Question:
I for loop in my form and when I type it type in every input. (Look at the photo I attached)
Here's my app.components.html:
'''
<ul class="border">
<li *ngFor="let cake of cakes; let idx = index">
<img class="d-inline-block" (click)="getCake(idx)" src="{{cake.url}}" alt="{{cake.id}}" width="250"
height="250">
<form class="d-inline-block form-rate">
<div class="form-group">
<select name="rating" [(ngModel)]="newRating.rating" class="custom-select">
<option selected value="1">1 stars</option>
<option value="2">2 stars</option>
<option value="3">3 stars</option>
<option value="4">4 stars</option>
<option value="5">5 stars</option>
</select>
</div>
<div class="form-group">
<textarea name="comment" [(ngModel)]="newRating.comment" class="form-control" id="rate-comment" rows="4"
placeholder="Type your comment here"></textarea>
</div>
<div class="form-group clearfix">
<button class="btn btn-primary float-right btn-sm" (click)="ratingSubmit(cake._id)">Rate!</button>
</div>
</form>
</li>
</ul>
'''
And this is my app.components.ts:
'''
import { Component } from "@angular/core";
import { HttpService } from "./http.service";
@Component({
selector: "app-root",
templateUrl: "./app.component.html",
styleUrls: ["./app.component.scss"],
})
export class AppComponent {
title = "cake";
cakes = [];
newCake: any;
newRating = { rating: "", comment: "" };
selectedCake;
avg;
constructor(private _httpService: HttpService) {}
ngOnInit() {
this.getCakesFromService();
this.newCake = { name: "", url: "" };
}
getCakesFromService() {
let observable = this._httpService.getCakes();
observable.subscribe((data) => {
this.cakes = data["data"];
});
}
onSubmit() {
let observable = this._httpService.addCake(this.newCake);
observable.subscribe((data) => {
this.newCake = { name: "", url: "" };
this.getCakesFromService();
});
}
ratingSubmit(cakeId) {
let observable = this._httpService.addRating(this.newRating, cakeId);
observable.subscribe((data) => {});
this.newRating = { rating: "", comment: "" };
this.getCakesFromService();
}
getCake(idx) {
this.selectedCake = this.cakes[idx];
var sum = 0;
for (var i = 0; i < this.selectedCake.ratings.length; i++) {
sum += this.selectedCake.ratings[i].rating;
}
this.avg = sum / this.selectedCake.ratings.length;
}
}
'''
Just updated my code and add some more codes into it.
I tried to console.log(this.newRating) but it came out an object with empty string
'''
{rating: "", comment: ""}
'''
What can I do to fix this issue?
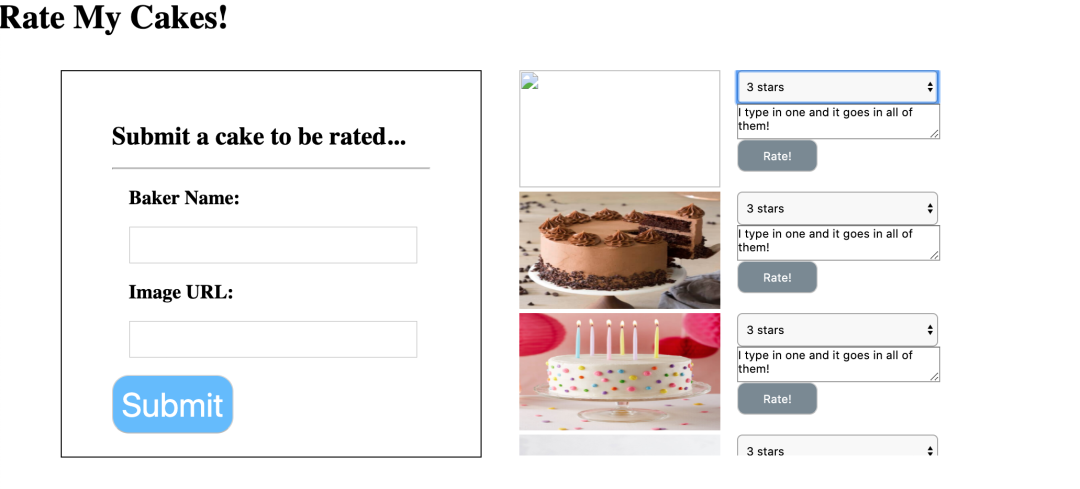
Answer: You can bind 'comment' and 'rating' to cake object itself. You need to use 'cake.newRating' instead of 'newRating.rating' and 'cake.newComment' instead of 'newRating.comment'.
'''
<ul class="border">
<li *ngFor="let cake of cakes; let idx = index">
<img class="d-inline-block" (click)="getCake(idx)" src="{{cake.url}}" alt="{{cake.id}}" width="250"
height="250">
<form class="d-inline-block form-rate">
<div class="form-group">
<select name="rating" [(ngModel)]="cake.newRating" class="custom-select">
<option selected value="1">1 stars</option>
<option value="2">2 stars</option>
<option value="3">3 stars</option>
<option value="4">4 stars</option>
<option value="5">5 stars</option>
</select>
</div>
<div class="form-group">
<textarea name="comment" [(ngModel)]="cake.newComment" class="form-control" id="rate-comment" rows="4"
placeholder="Type your comment here"></textarea>
</div>
<div class="form-group clearfix">
<button class="btn btn-primary float-right btn-sm" (click)="ratingSubmit(cake)">Rate!</button>
</div>
</form>
</li>
</ul>
'''
You need to do some changes into 'ratingSubmit()' method as well.
'''
ratingSubmit(cake) {
let observable = this._httpService.addRating({'rating' : cake.newRating, 'comment': cake.newComment}, cake._id);
observable.subscribe((data) => {
// after successful submission of ratings do following.
cake.newRating = '';
cake.newComment: '';
this.getCakesFromService();
});
}
'''